Field crop: maize
Growth stage: 2
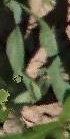
Species: maize